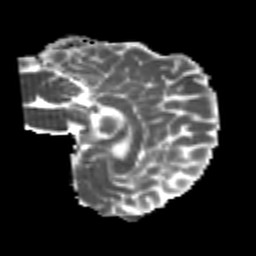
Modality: MD
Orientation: sagittal
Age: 24
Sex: male
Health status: healthy
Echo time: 0.074 s